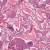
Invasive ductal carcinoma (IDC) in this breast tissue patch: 0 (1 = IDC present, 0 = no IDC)